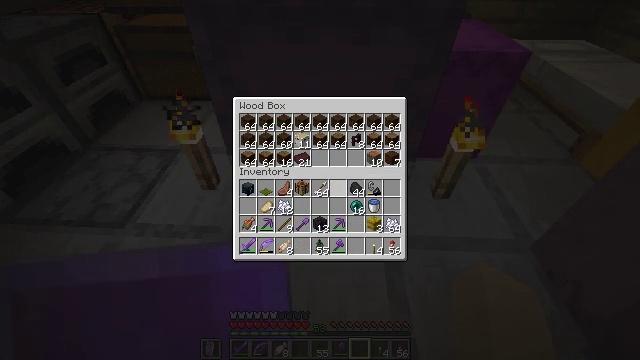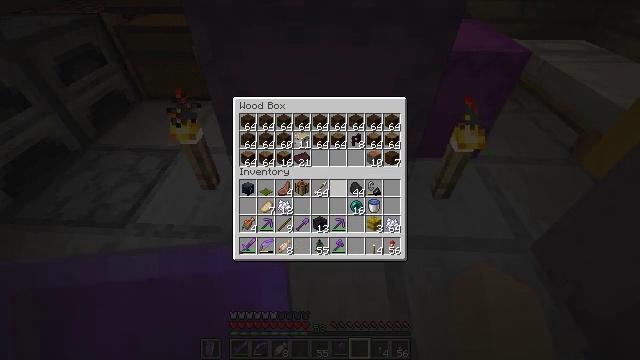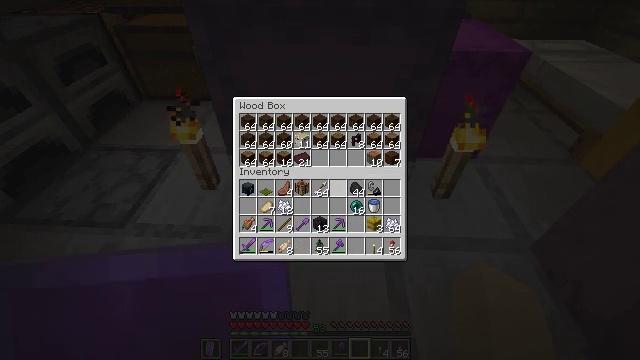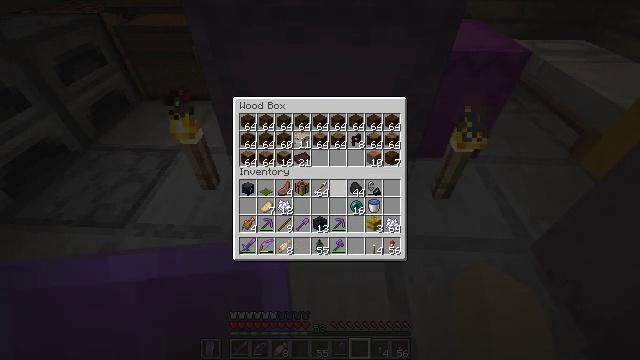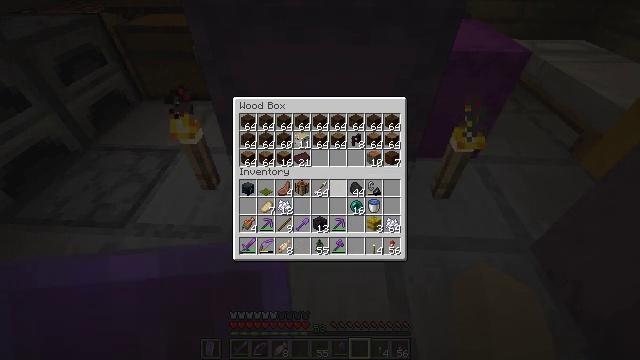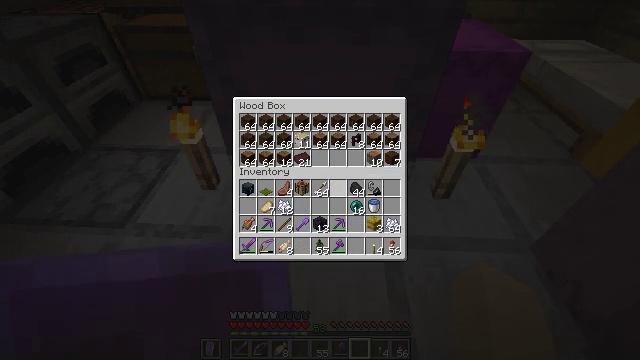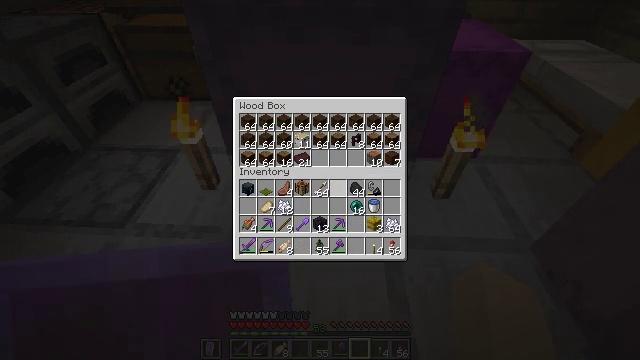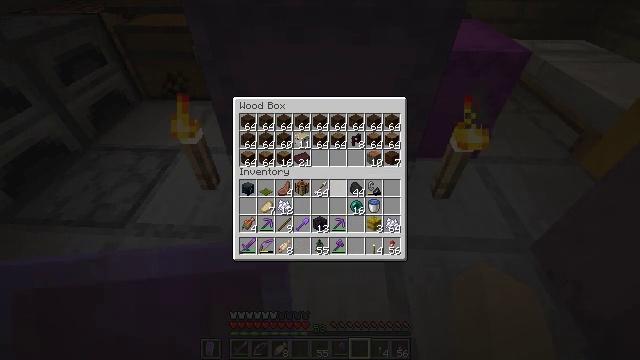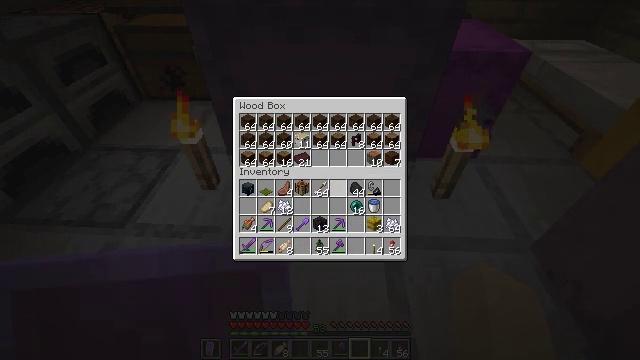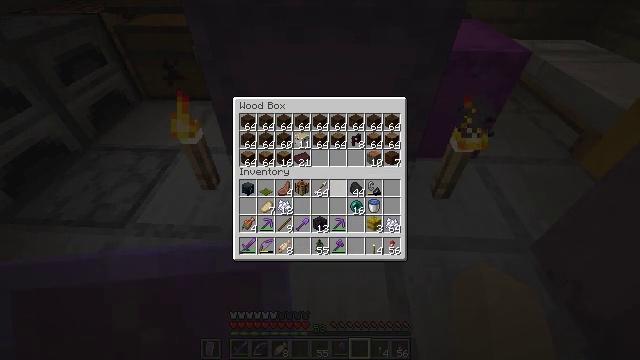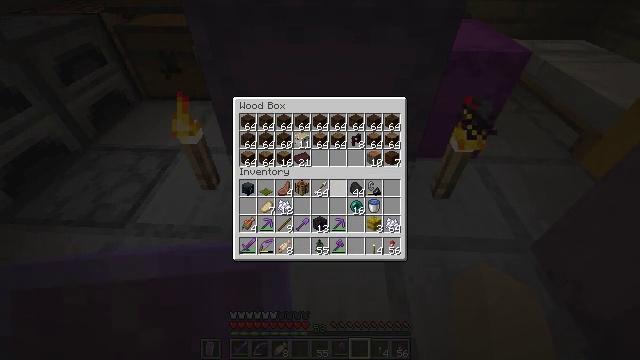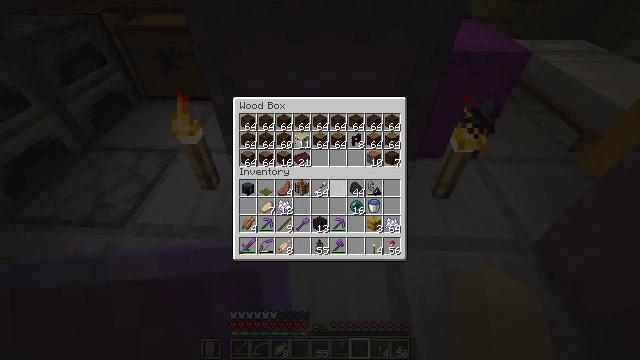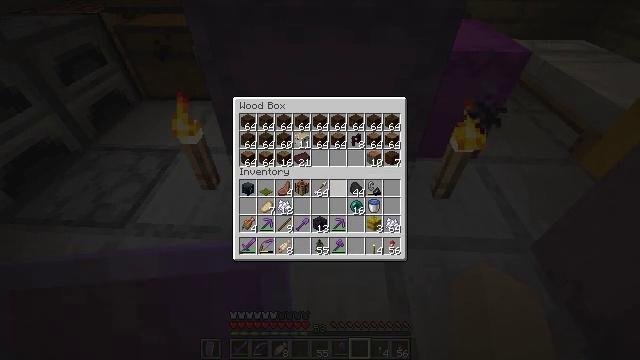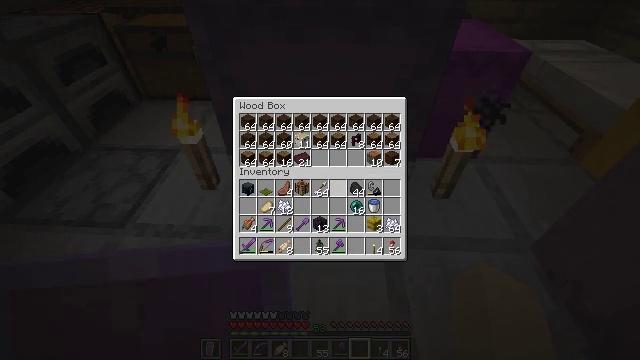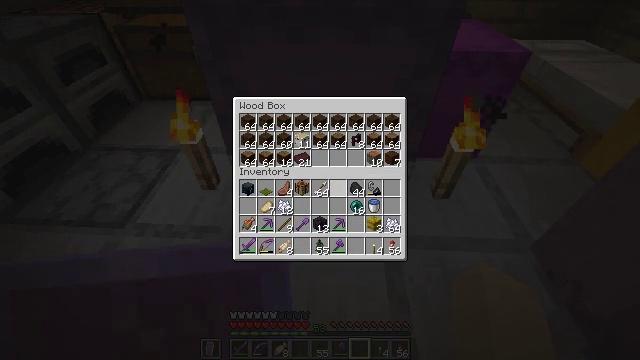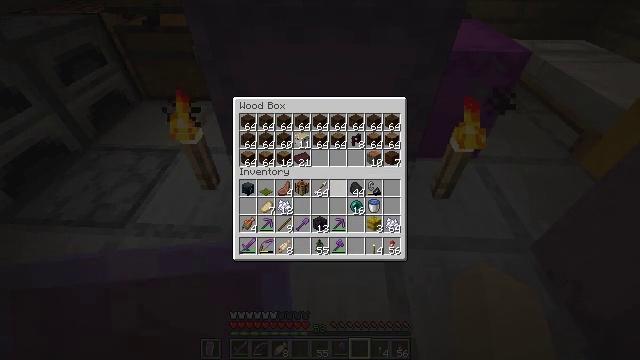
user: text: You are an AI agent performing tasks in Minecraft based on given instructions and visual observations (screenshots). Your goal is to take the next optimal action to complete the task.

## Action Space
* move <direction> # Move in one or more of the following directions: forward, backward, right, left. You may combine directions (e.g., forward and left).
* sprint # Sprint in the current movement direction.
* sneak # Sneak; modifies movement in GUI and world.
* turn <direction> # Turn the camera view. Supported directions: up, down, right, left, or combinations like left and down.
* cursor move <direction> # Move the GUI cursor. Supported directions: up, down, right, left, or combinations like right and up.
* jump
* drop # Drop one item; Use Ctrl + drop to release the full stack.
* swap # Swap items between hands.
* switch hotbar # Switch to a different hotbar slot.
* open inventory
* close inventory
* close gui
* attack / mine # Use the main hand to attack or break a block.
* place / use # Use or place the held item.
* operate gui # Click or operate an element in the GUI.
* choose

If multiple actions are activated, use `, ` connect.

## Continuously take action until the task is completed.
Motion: motion action
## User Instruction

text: Break the shulker box to collect it.
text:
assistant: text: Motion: sneak
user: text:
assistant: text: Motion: sneak
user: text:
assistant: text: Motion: sneak
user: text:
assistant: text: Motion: sneak
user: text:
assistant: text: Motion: sneak
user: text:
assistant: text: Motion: sneak
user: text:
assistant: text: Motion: sneak
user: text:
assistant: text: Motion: sneak
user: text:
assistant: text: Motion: sneak
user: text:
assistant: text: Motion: sneak
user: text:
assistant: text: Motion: sneak
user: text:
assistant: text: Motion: sneak
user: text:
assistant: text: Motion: sneak
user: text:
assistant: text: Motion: sneak
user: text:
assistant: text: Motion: no_op
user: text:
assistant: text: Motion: no_op
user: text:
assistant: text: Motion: no_op
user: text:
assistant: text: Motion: no_op
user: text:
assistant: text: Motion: no_op
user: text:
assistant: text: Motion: no_op
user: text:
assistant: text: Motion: no_op
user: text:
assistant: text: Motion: no_op
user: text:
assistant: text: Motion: no_op
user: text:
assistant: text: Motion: no_op
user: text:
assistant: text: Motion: no_op
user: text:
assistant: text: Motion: no_op
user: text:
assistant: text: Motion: no_op
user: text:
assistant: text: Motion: no_op
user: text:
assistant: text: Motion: no_op
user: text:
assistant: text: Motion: no_op